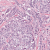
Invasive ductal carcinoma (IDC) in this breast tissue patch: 1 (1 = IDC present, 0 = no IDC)